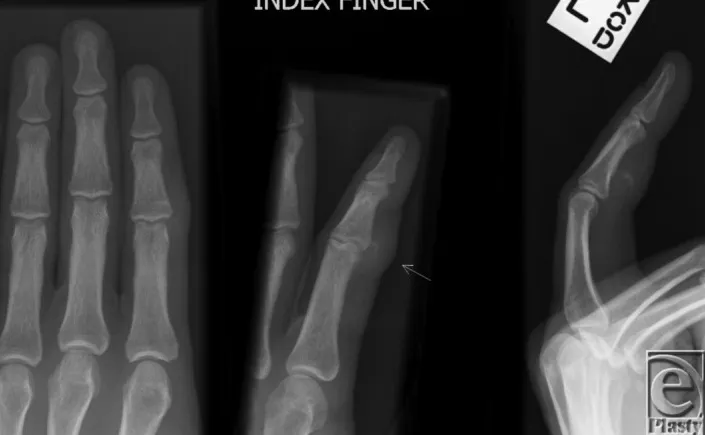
Initial radiograph showing soft-tissue prominence with a mostly radiolucent lesion with peripheral calcification volar to the base of the middle phalanx.
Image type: radiology (x_ray)